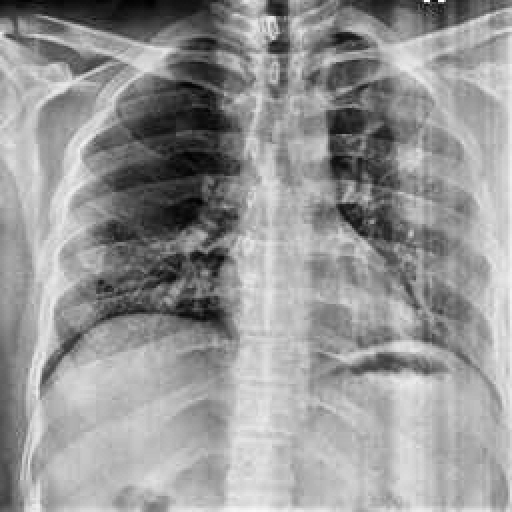
Finding: NORMAL